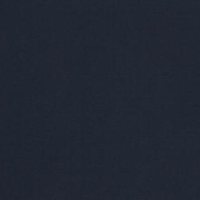
EUNIS habitat code: 14
Species observed at this site:
Fagus sylvatica